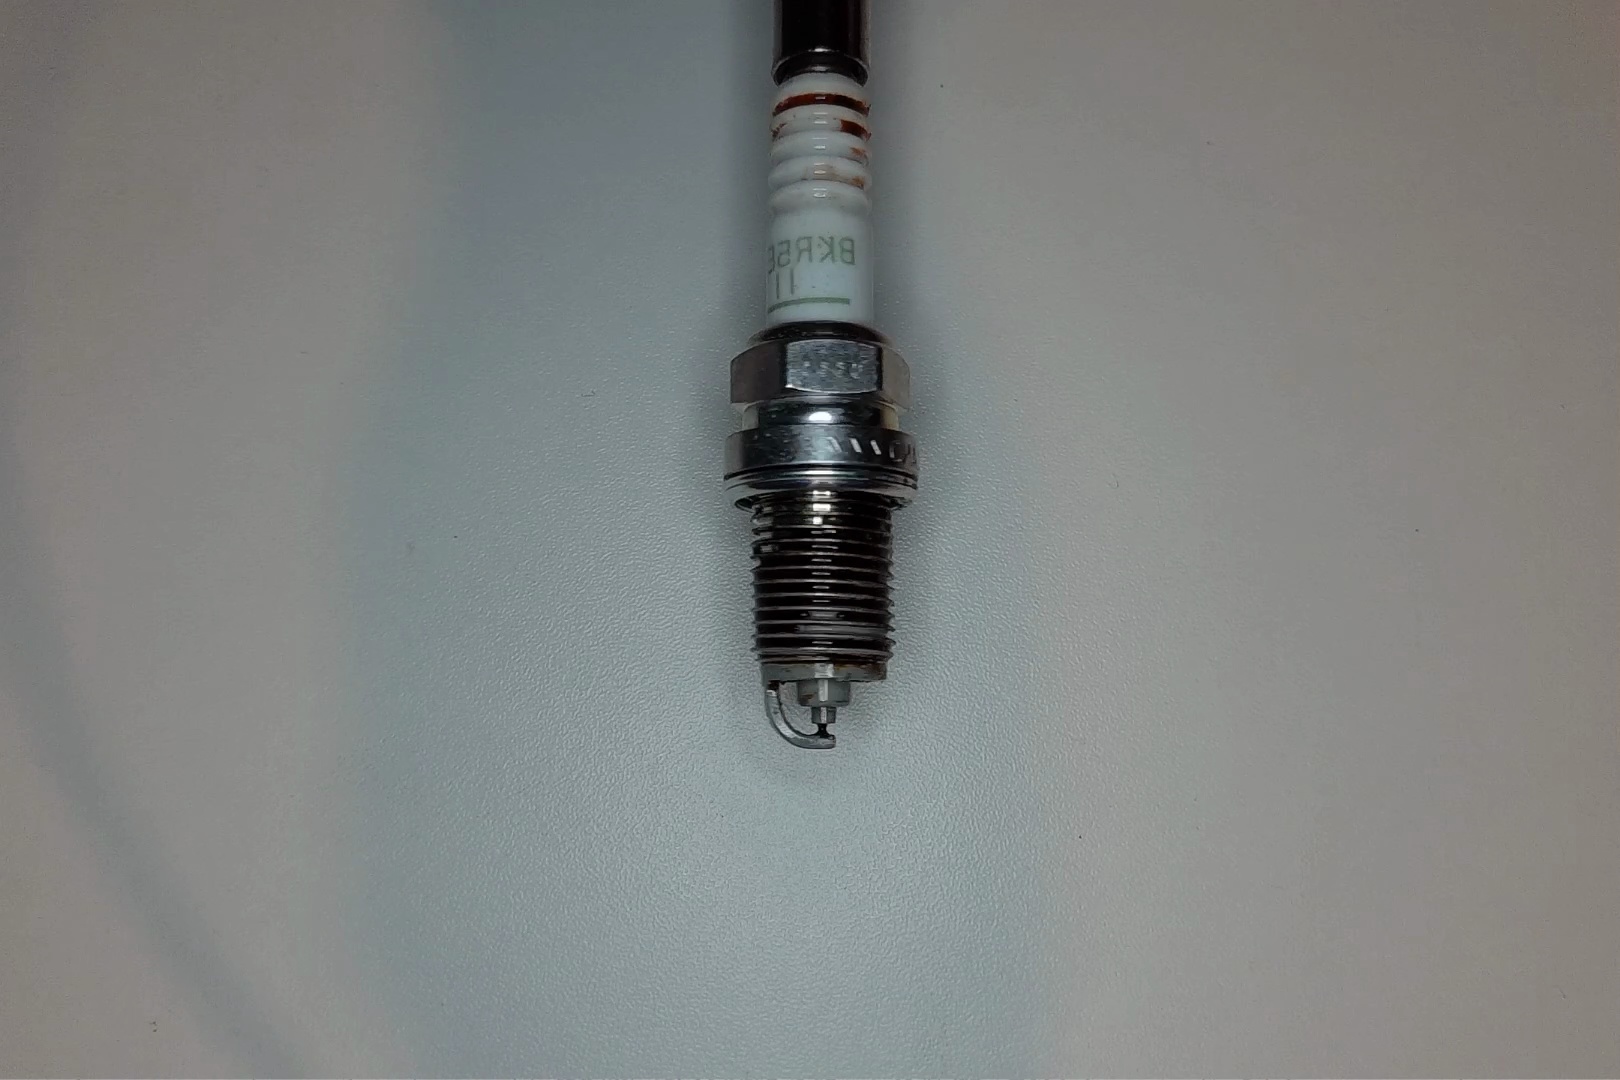
Label: anomaly